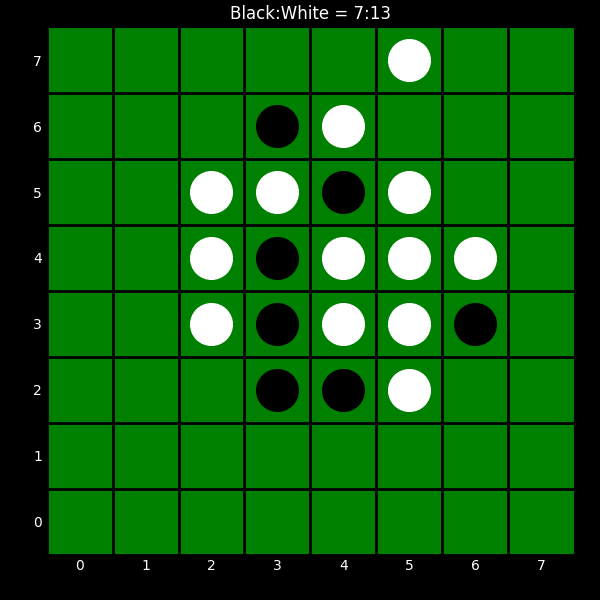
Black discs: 7
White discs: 13